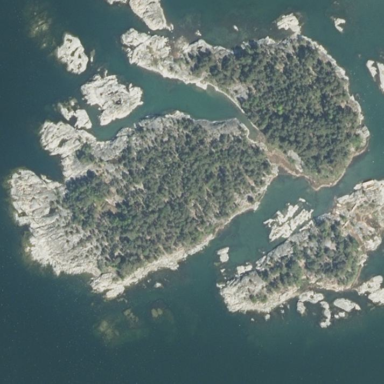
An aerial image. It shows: Islet located along the natural coastline.